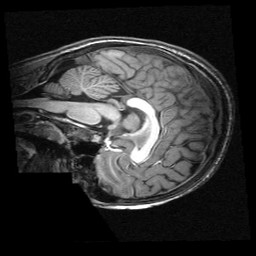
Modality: T1w
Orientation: sagittal
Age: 11
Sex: female
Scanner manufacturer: siemens
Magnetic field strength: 3 T
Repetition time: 2.3 s
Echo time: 0.00336 s